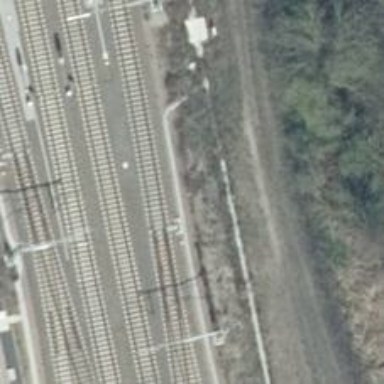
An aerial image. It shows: Railway switch.